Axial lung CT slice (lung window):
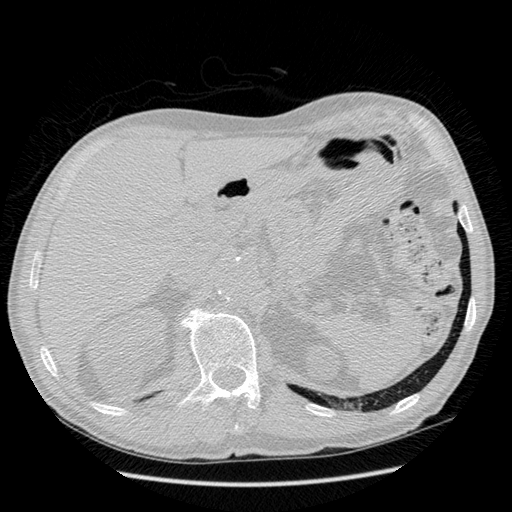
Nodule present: no